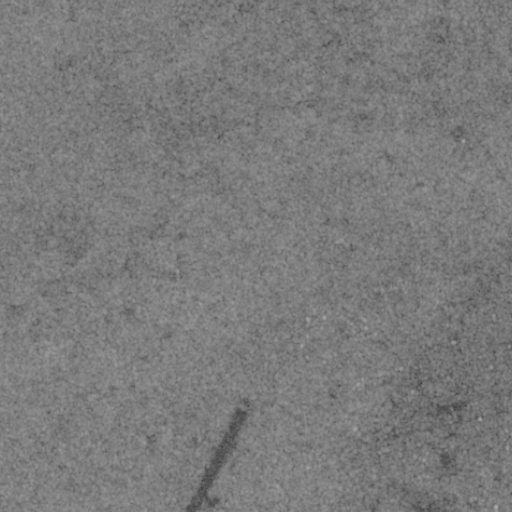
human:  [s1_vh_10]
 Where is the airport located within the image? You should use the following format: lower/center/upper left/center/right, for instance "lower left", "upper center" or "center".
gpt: The airport is located in the lower center of the image.
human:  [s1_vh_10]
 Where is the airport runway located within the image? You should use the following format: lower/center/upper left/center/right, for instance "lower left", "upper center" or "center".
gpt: The airport runway is located in the lower left of the image.
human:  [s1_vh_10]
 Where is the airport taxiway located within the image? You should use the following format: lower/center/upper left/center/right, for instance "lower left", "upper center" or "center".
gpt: The airport taxiway is located in the lower center of the image.
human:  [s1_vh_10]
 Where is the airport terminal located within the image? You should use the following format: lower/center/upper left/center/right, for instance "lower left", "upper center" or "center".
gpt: The airport terminal is located in the lower center of the image.
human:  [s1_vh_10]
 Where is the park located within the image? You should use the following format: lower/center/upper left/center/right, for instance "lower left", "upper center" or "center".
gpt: The park is located in the lower right of the image.
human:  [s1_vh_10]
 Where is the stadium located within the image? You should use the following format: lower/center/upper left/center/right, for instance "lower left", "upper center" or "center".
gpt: The stadium is located in the lower right of the image.
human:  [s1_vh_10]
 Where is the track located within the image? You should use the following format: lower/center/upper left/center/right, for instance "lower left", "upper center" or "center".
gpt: The track is located in the lower right of the image.
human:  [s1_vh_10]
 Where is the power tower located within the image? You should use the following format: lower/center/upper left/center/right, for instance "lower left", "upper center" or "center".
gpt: There is no power tower in the image.

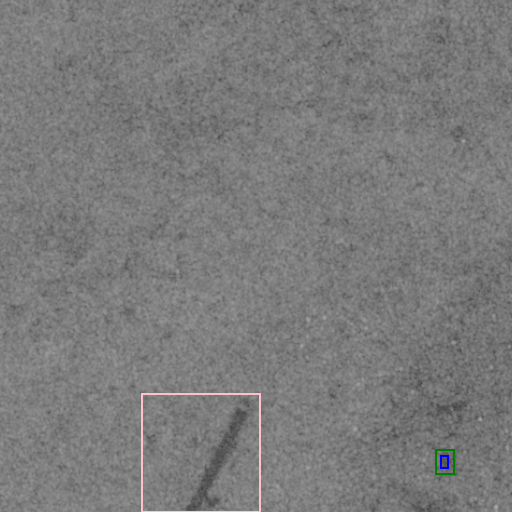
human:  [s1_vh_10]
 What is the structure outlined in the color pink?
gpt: The structure outlined in pink is an airport.
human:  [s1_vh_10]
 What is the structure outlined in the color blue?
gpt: The structure outlined in blue is a park.
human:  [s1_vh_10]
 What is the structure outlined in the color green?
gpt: The structure outlined in green is a stadium.
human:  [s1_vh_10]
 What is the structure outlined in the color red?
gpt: There is no red outline.